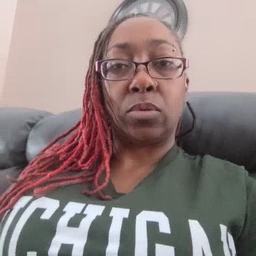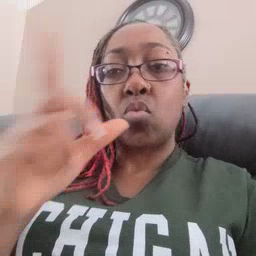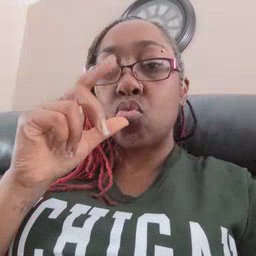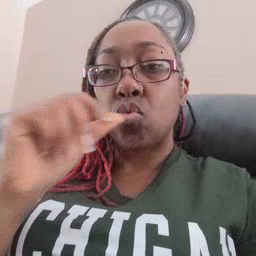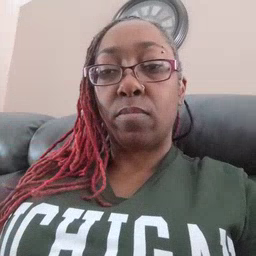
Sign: who